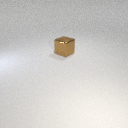
large brown metal cube